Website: lowes
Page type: delivery-shipping
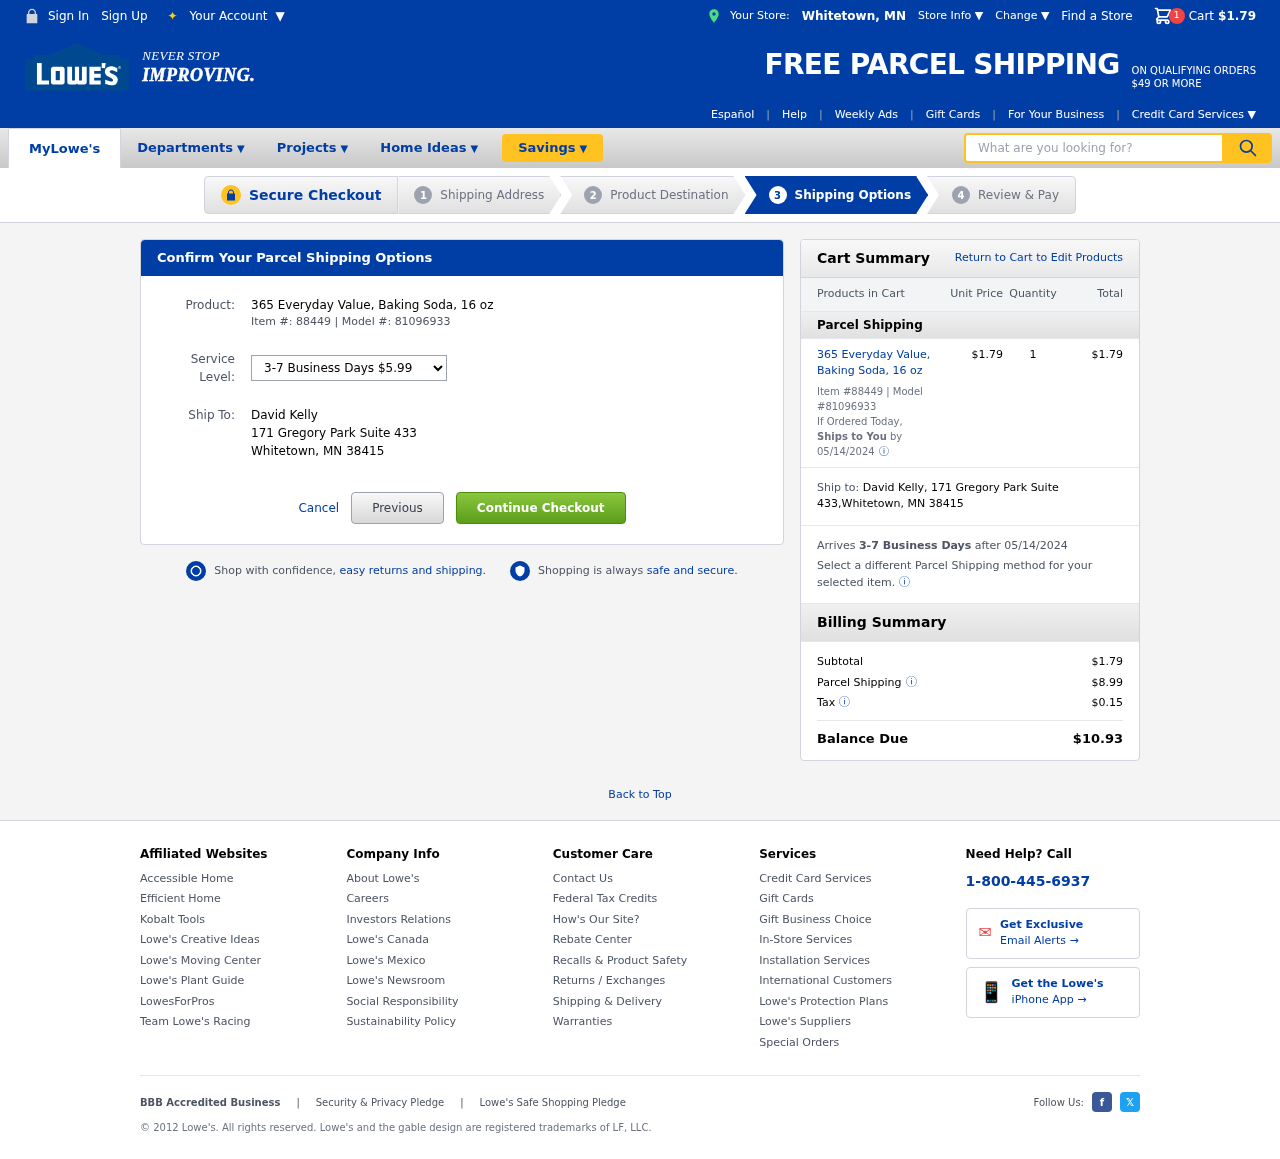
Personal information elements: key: PII_CITY
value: Whitetown
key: PII_FULLNAME
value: David Kelly
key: PII_POSTCODE
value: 38415
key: PII_STATE_ABBR
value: MN
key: PII_STREET
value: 171 Gregory Park Suite 433
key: PII_FULLNAME2
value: David Kelly
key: PII_CITY2
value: Whitetown
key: PII_STATE_ABBR2
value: MN
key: PII_POSTCODE_FULL
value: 38415
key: PII_POSTCODE_NUMERIC
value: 38415
Product elements: key: PRODUCT1_NAME
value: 365 Everyday Value, Baking Soda, 16 oz
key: PRODUCT1_PRICE
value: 1.79
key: PRODUCT1_QUANTITY
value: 1
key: PRODUCT1_ITEM_NUMBER
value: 88449
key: PRODUCT1_MODEL_NUMBER
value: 81096933
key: PRODUCT1_NAME2
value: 365 Everyday Value, Baking Soda, 16 oz
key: PRODUCT1_ITEM_NUMBER2
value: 88449
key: PRODUCT1_MODEL_NUMBER2
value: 81096933
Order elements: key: ORDER_SUBTOTAL
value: $1.79
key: ORDER_DELIVERY_DATE
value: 05/14/2024
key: ORDER_ITEM_TOTAL
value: $1.79
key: ORDER_DELIVERY_DATE2
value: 05/14/2024
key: ORDER_SHIPPING_COST
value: $8.99
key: ORDER_TAX
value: $0.15
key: ORDER_TOTAL
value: $10.93
Search elements: key: HEADER_SEARCH
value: What are you looking for?